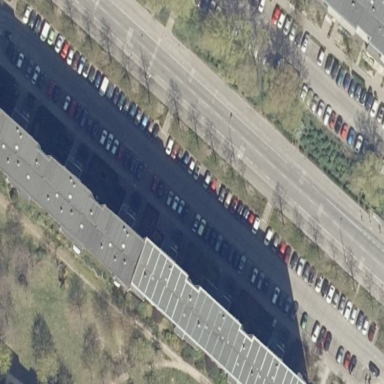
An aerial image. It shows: Parking area with surface.